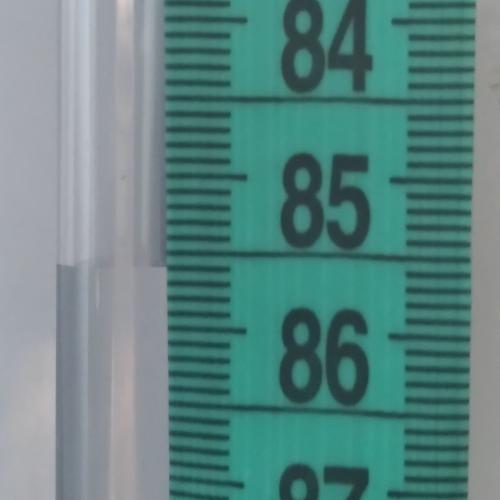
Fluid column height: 85.6 cm